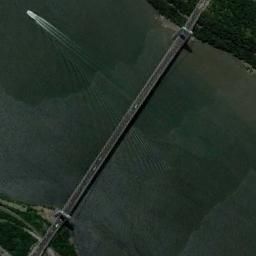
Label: bridge